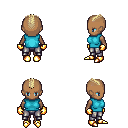
a pixel art fantasy rpg character, female body template, human, dark skin, teal sleeveless shirt, metal pants, white blonde short mohawk hairstyle, gold gloves, gold boots, four views (front, back, left, right), 2x2 character sprite sheet, small pixel art, hard edges, no anti-aliasing